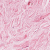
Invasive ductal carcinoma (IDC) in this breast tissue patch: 0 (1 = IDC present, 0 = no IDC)